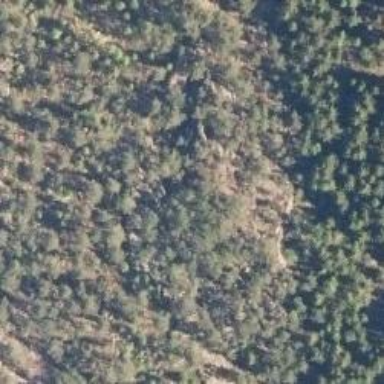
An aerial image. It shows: Natural cliff.